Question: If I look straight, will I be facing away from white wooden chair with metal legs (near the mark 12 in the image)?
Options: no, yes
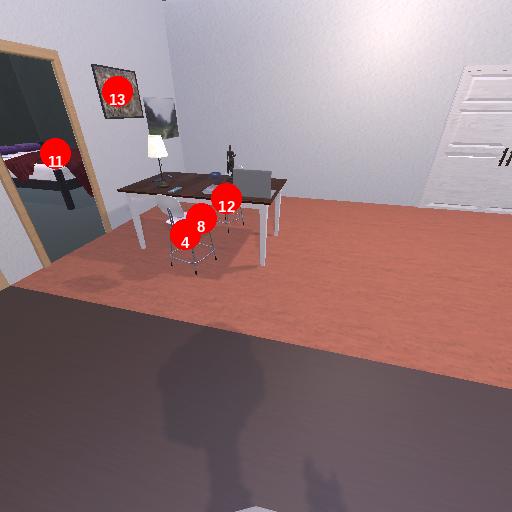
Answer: no